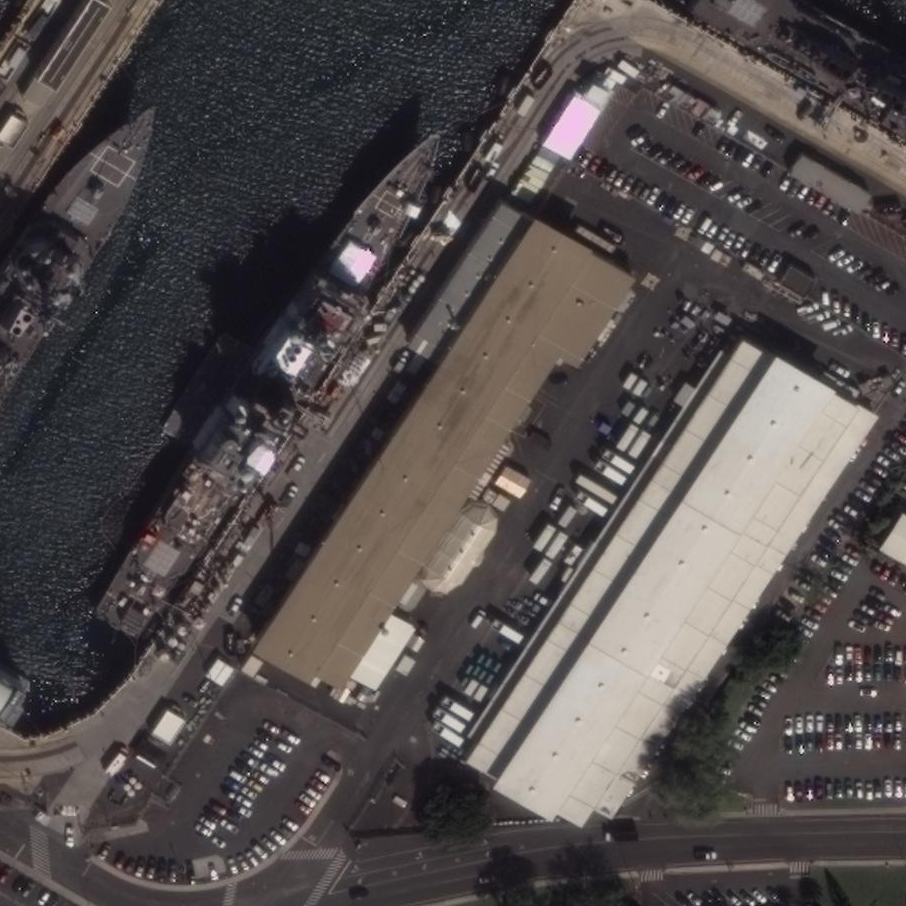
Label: cruiser